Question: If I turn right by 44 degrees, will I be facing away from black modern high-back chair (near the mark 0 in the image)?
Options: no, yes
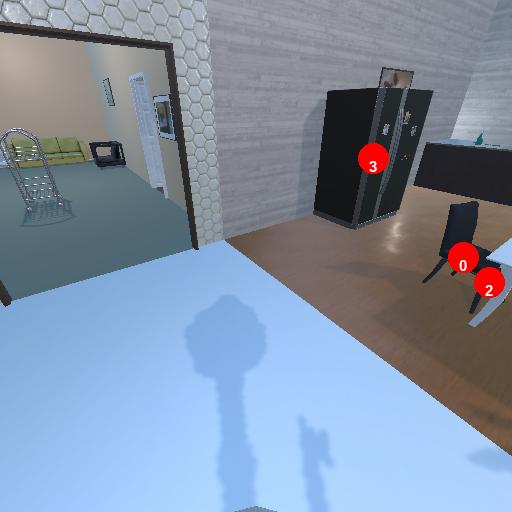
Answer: no